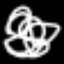
Label: squiggle